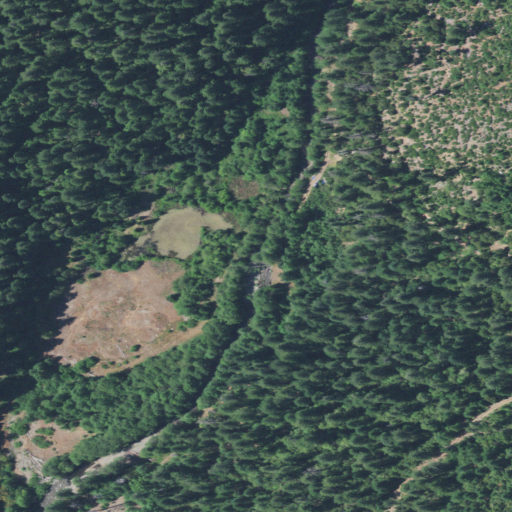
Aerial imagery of valley in Oregon named Brushy Gulch containing evergreen forest, woody wetlands, open development, and herbaceous wetlands